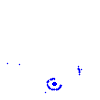
Particle: pion